Question:
I've been playing around with a gallery similar to that of the <URL> they fly out in a grid layout. If one gallery/stack is already open when you click another stack, the photos should pile up at their original position before the next set animates out.
I though something like <URL> would be helpful here, but I'm having a real hard time making it stop overwriting itself. Also, I can't quite figure out how to make it seem as if the thumbnails fly out from the "cover image".
I put a simplified version of <URL>.
. I feel like I'm in a little over my head here :)
My question is:
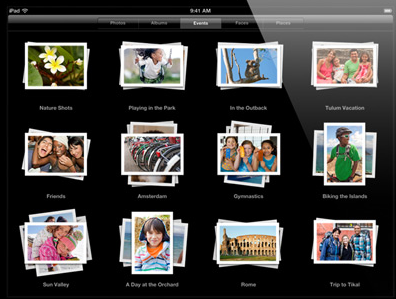
Answer: You could have an absolutely positioned DIV with a full-size image inside.
Initially, position the div and scale the image such that it perfectly overlaps with the thumbnail.
Then, animate the location and size of both to bring them to the center of the screen at the size you want.